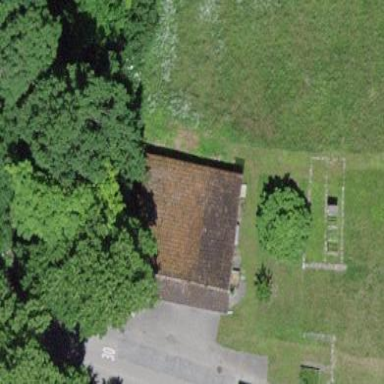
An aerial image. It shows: Barn.